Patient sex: M
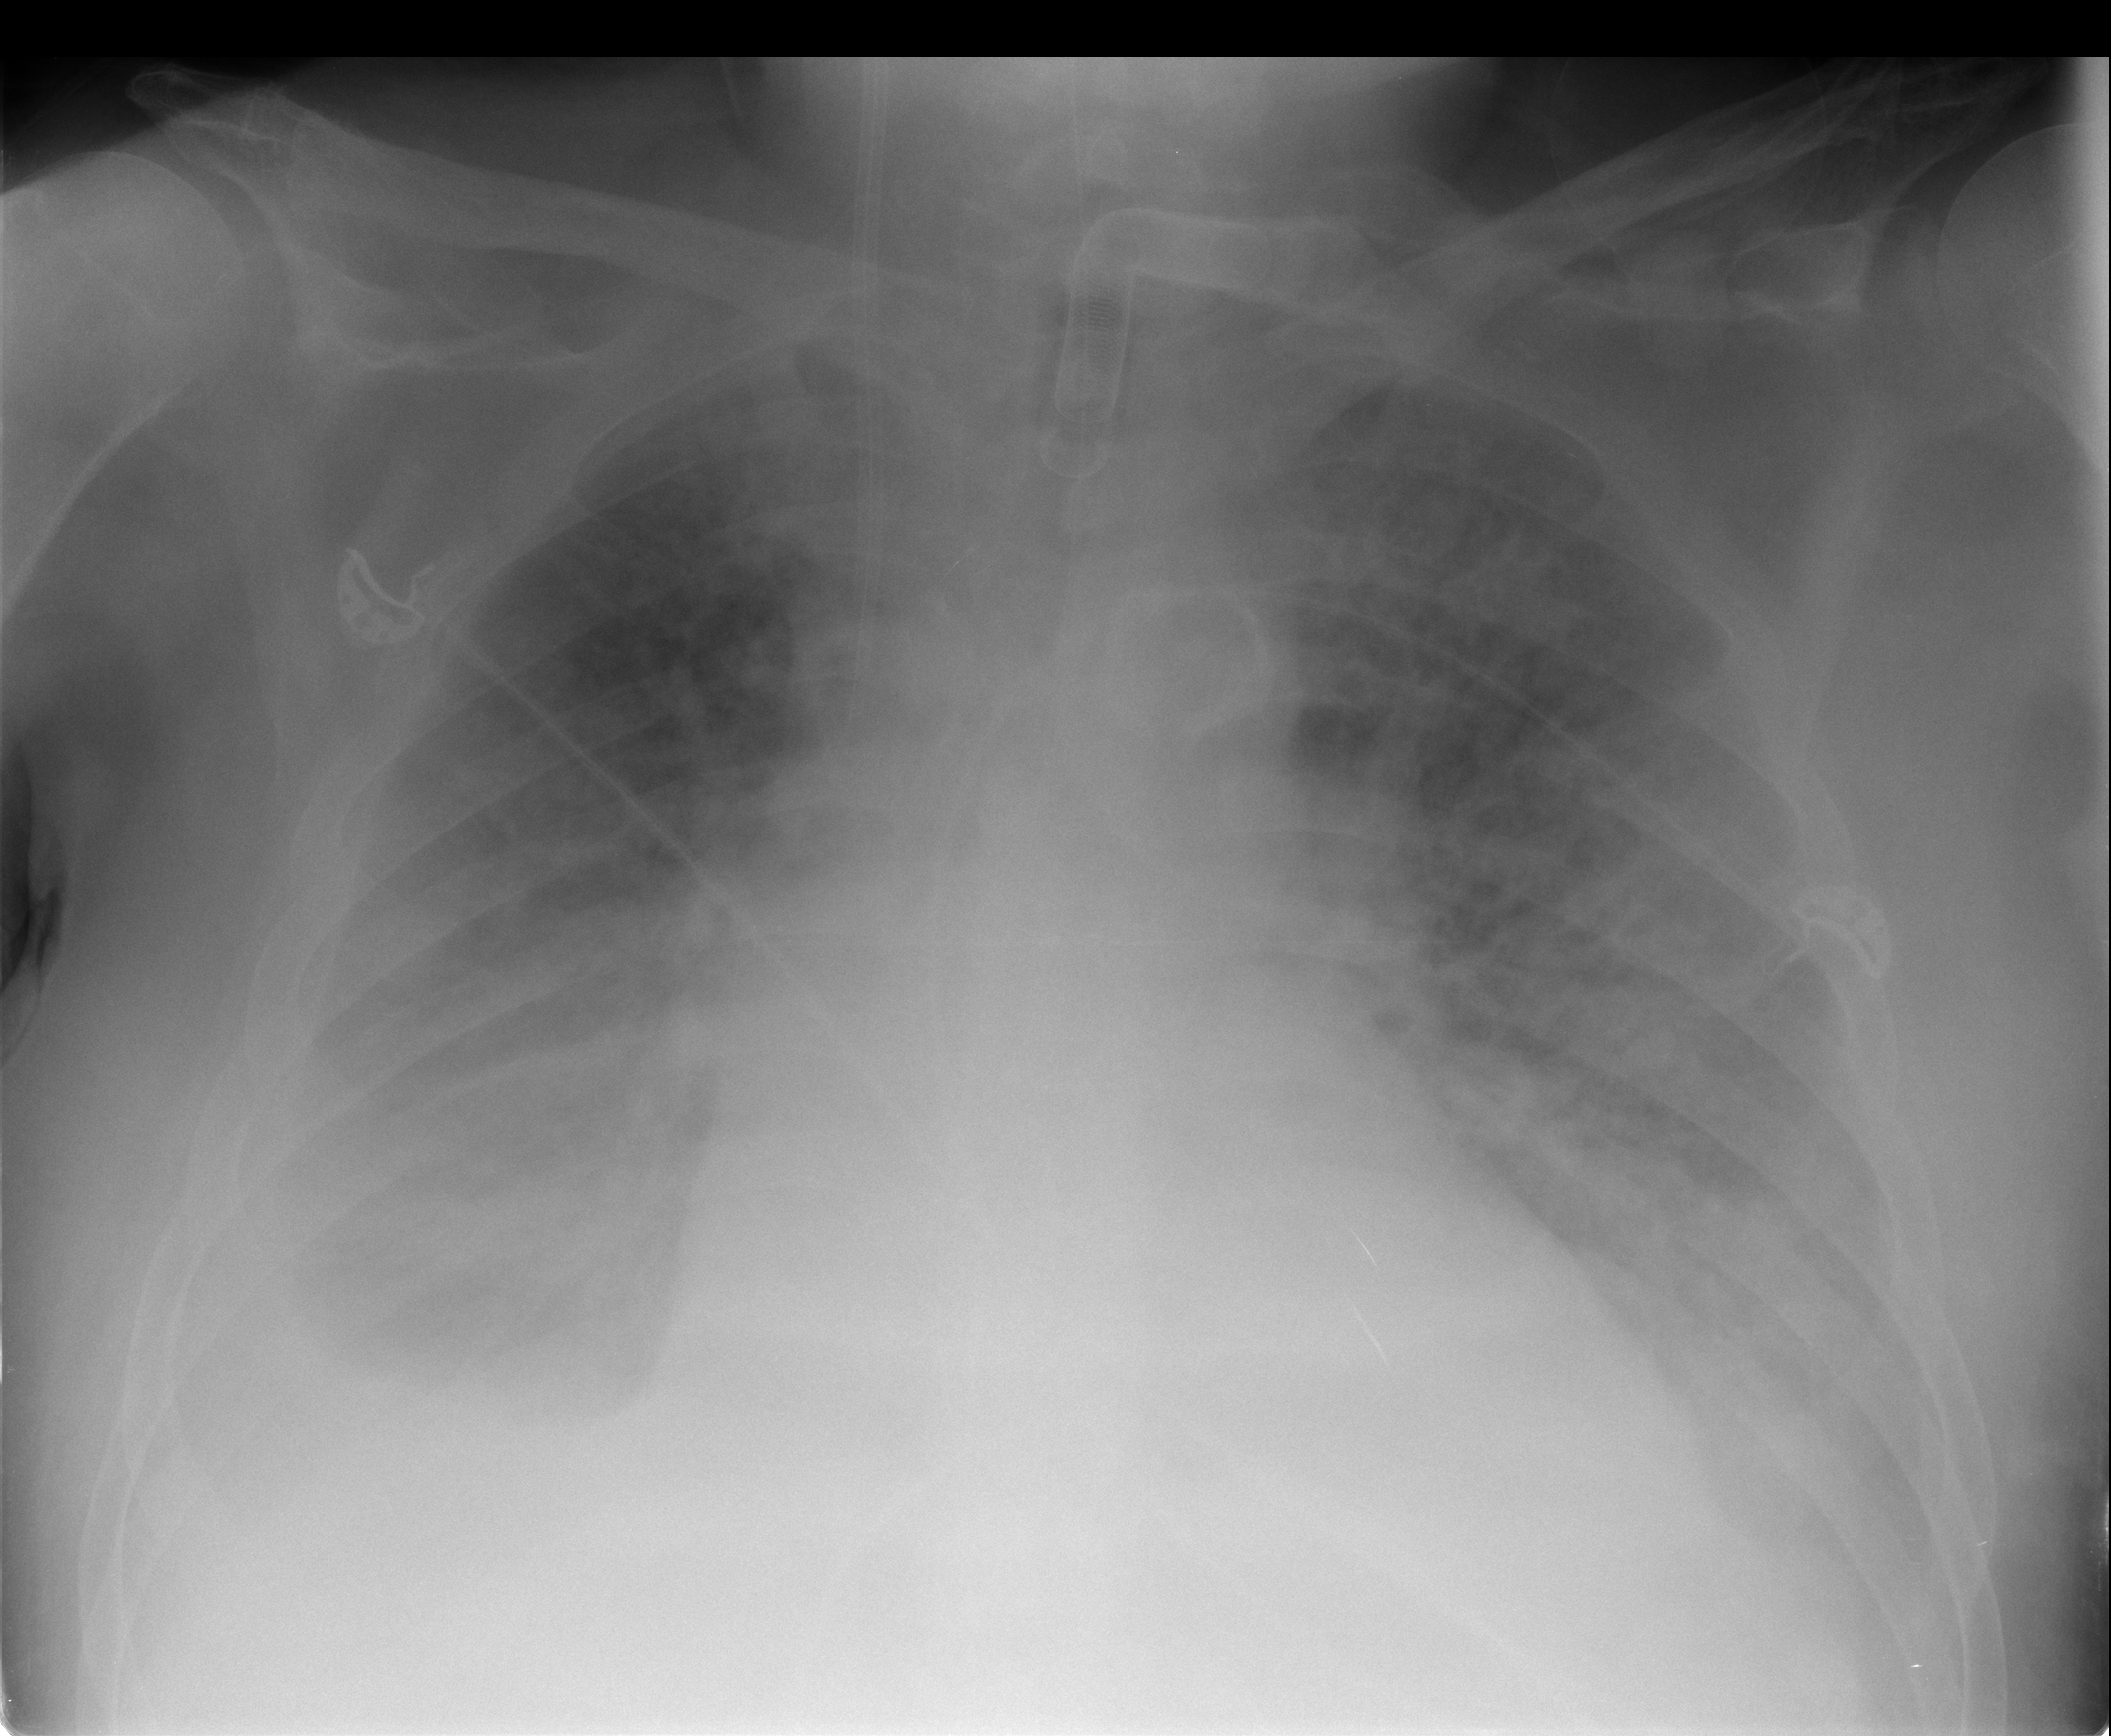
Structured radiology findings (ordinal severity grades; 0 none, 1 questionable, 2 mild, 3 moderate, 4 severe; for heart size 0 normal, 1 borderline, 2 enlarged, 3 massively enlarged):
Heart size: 2
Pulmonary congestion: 3
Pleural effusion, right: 3
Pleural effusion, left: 2
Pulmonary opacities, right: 3
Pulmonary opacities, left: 3
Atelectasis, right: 3
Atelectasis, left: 3